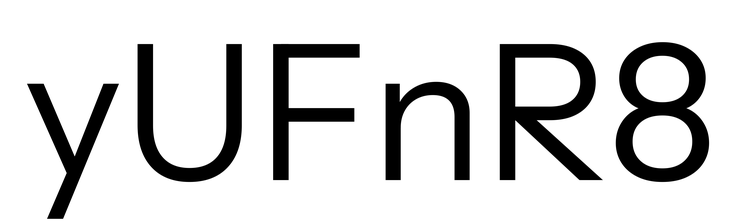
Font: InstrumentSans_Regular